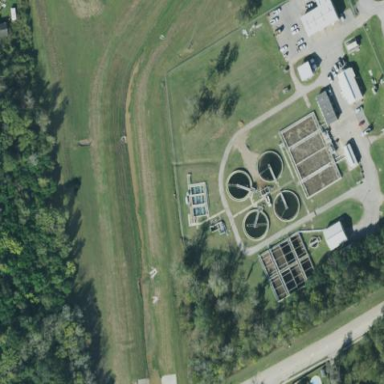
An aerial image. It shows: Wastewater plant.